二年级 · 画法几何学
在方格里画出恰当的图形。

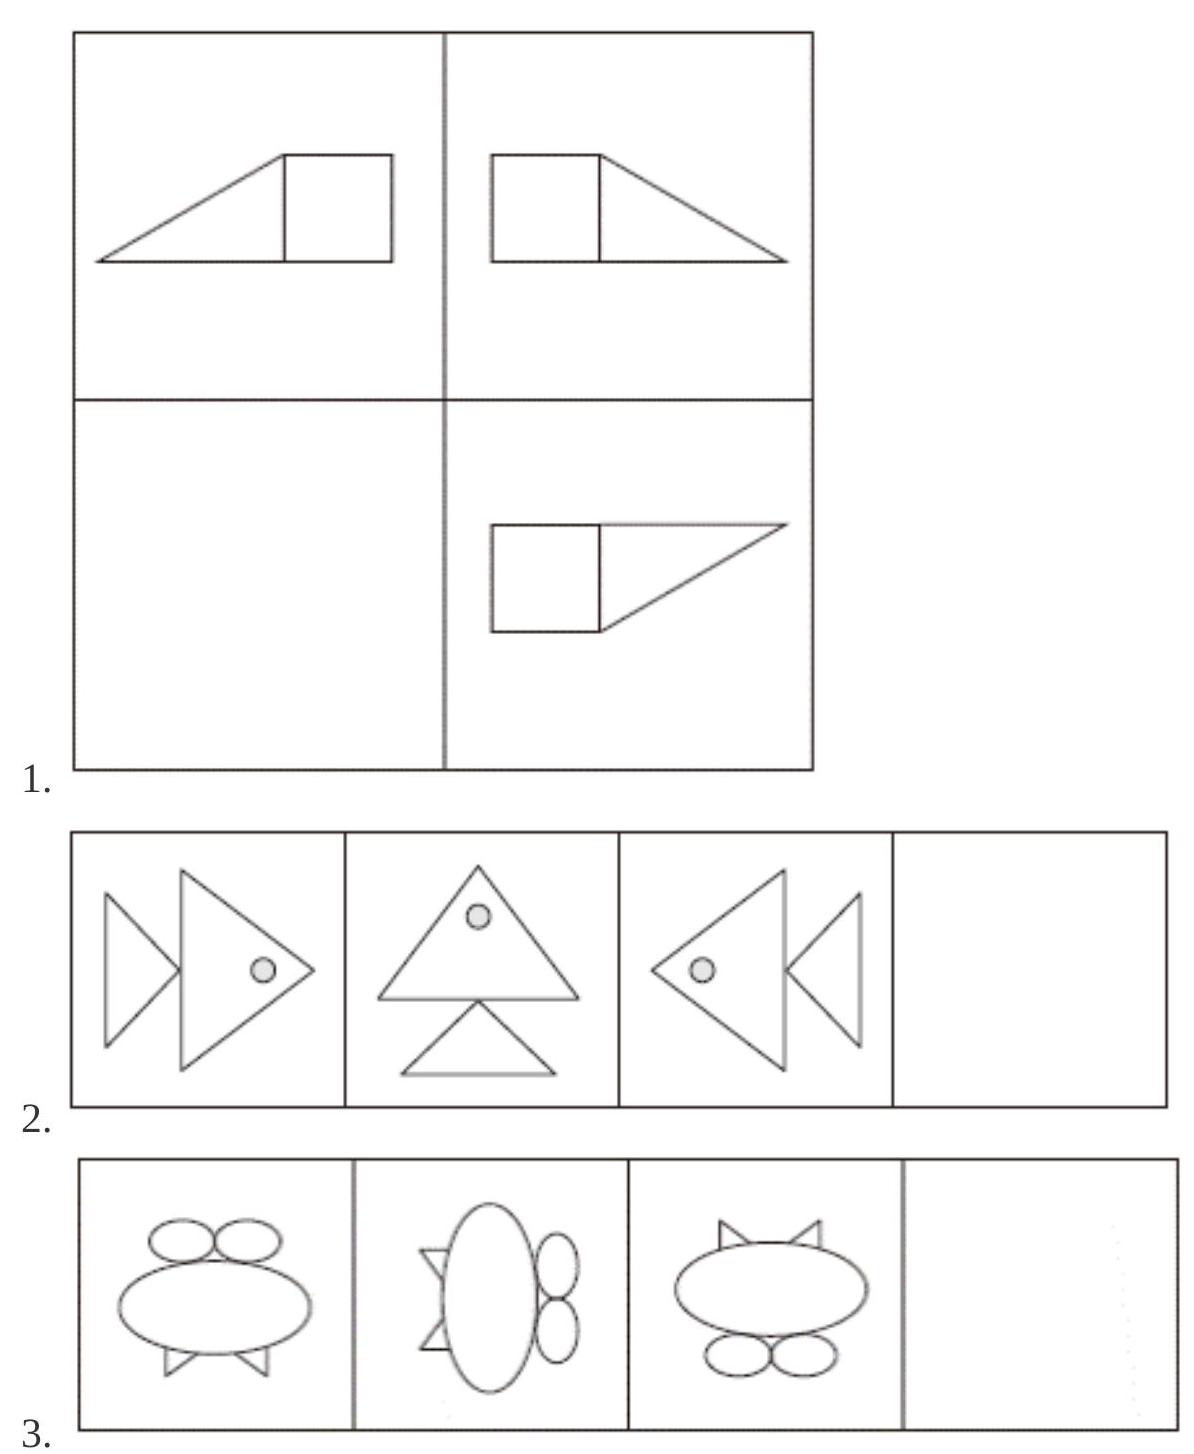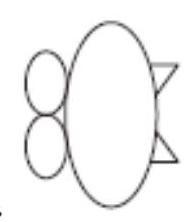
答案:
解析: